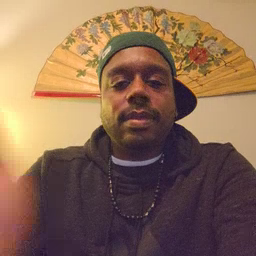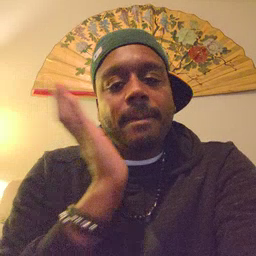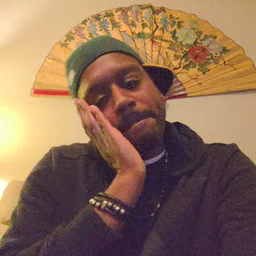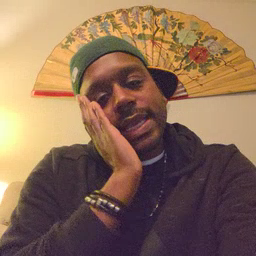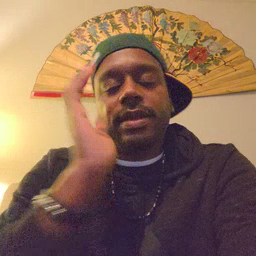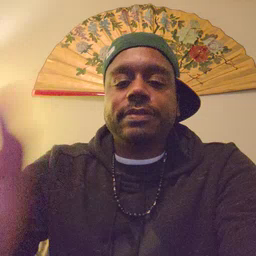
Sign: bed